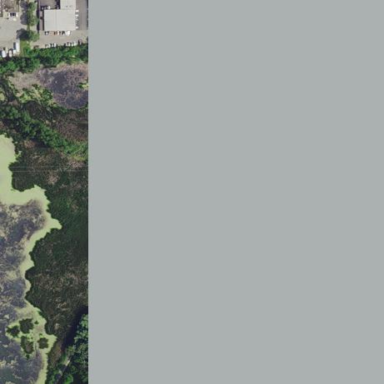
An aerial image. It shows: Marsh wetland area designated as nature reserve.